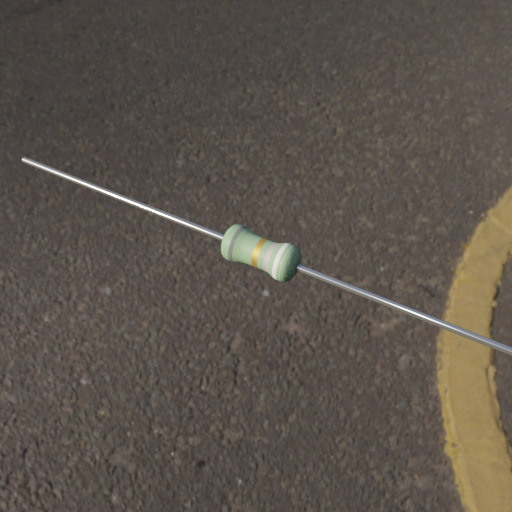
Resistor colour bands (in order): gray, gold, silver, white